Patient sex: F
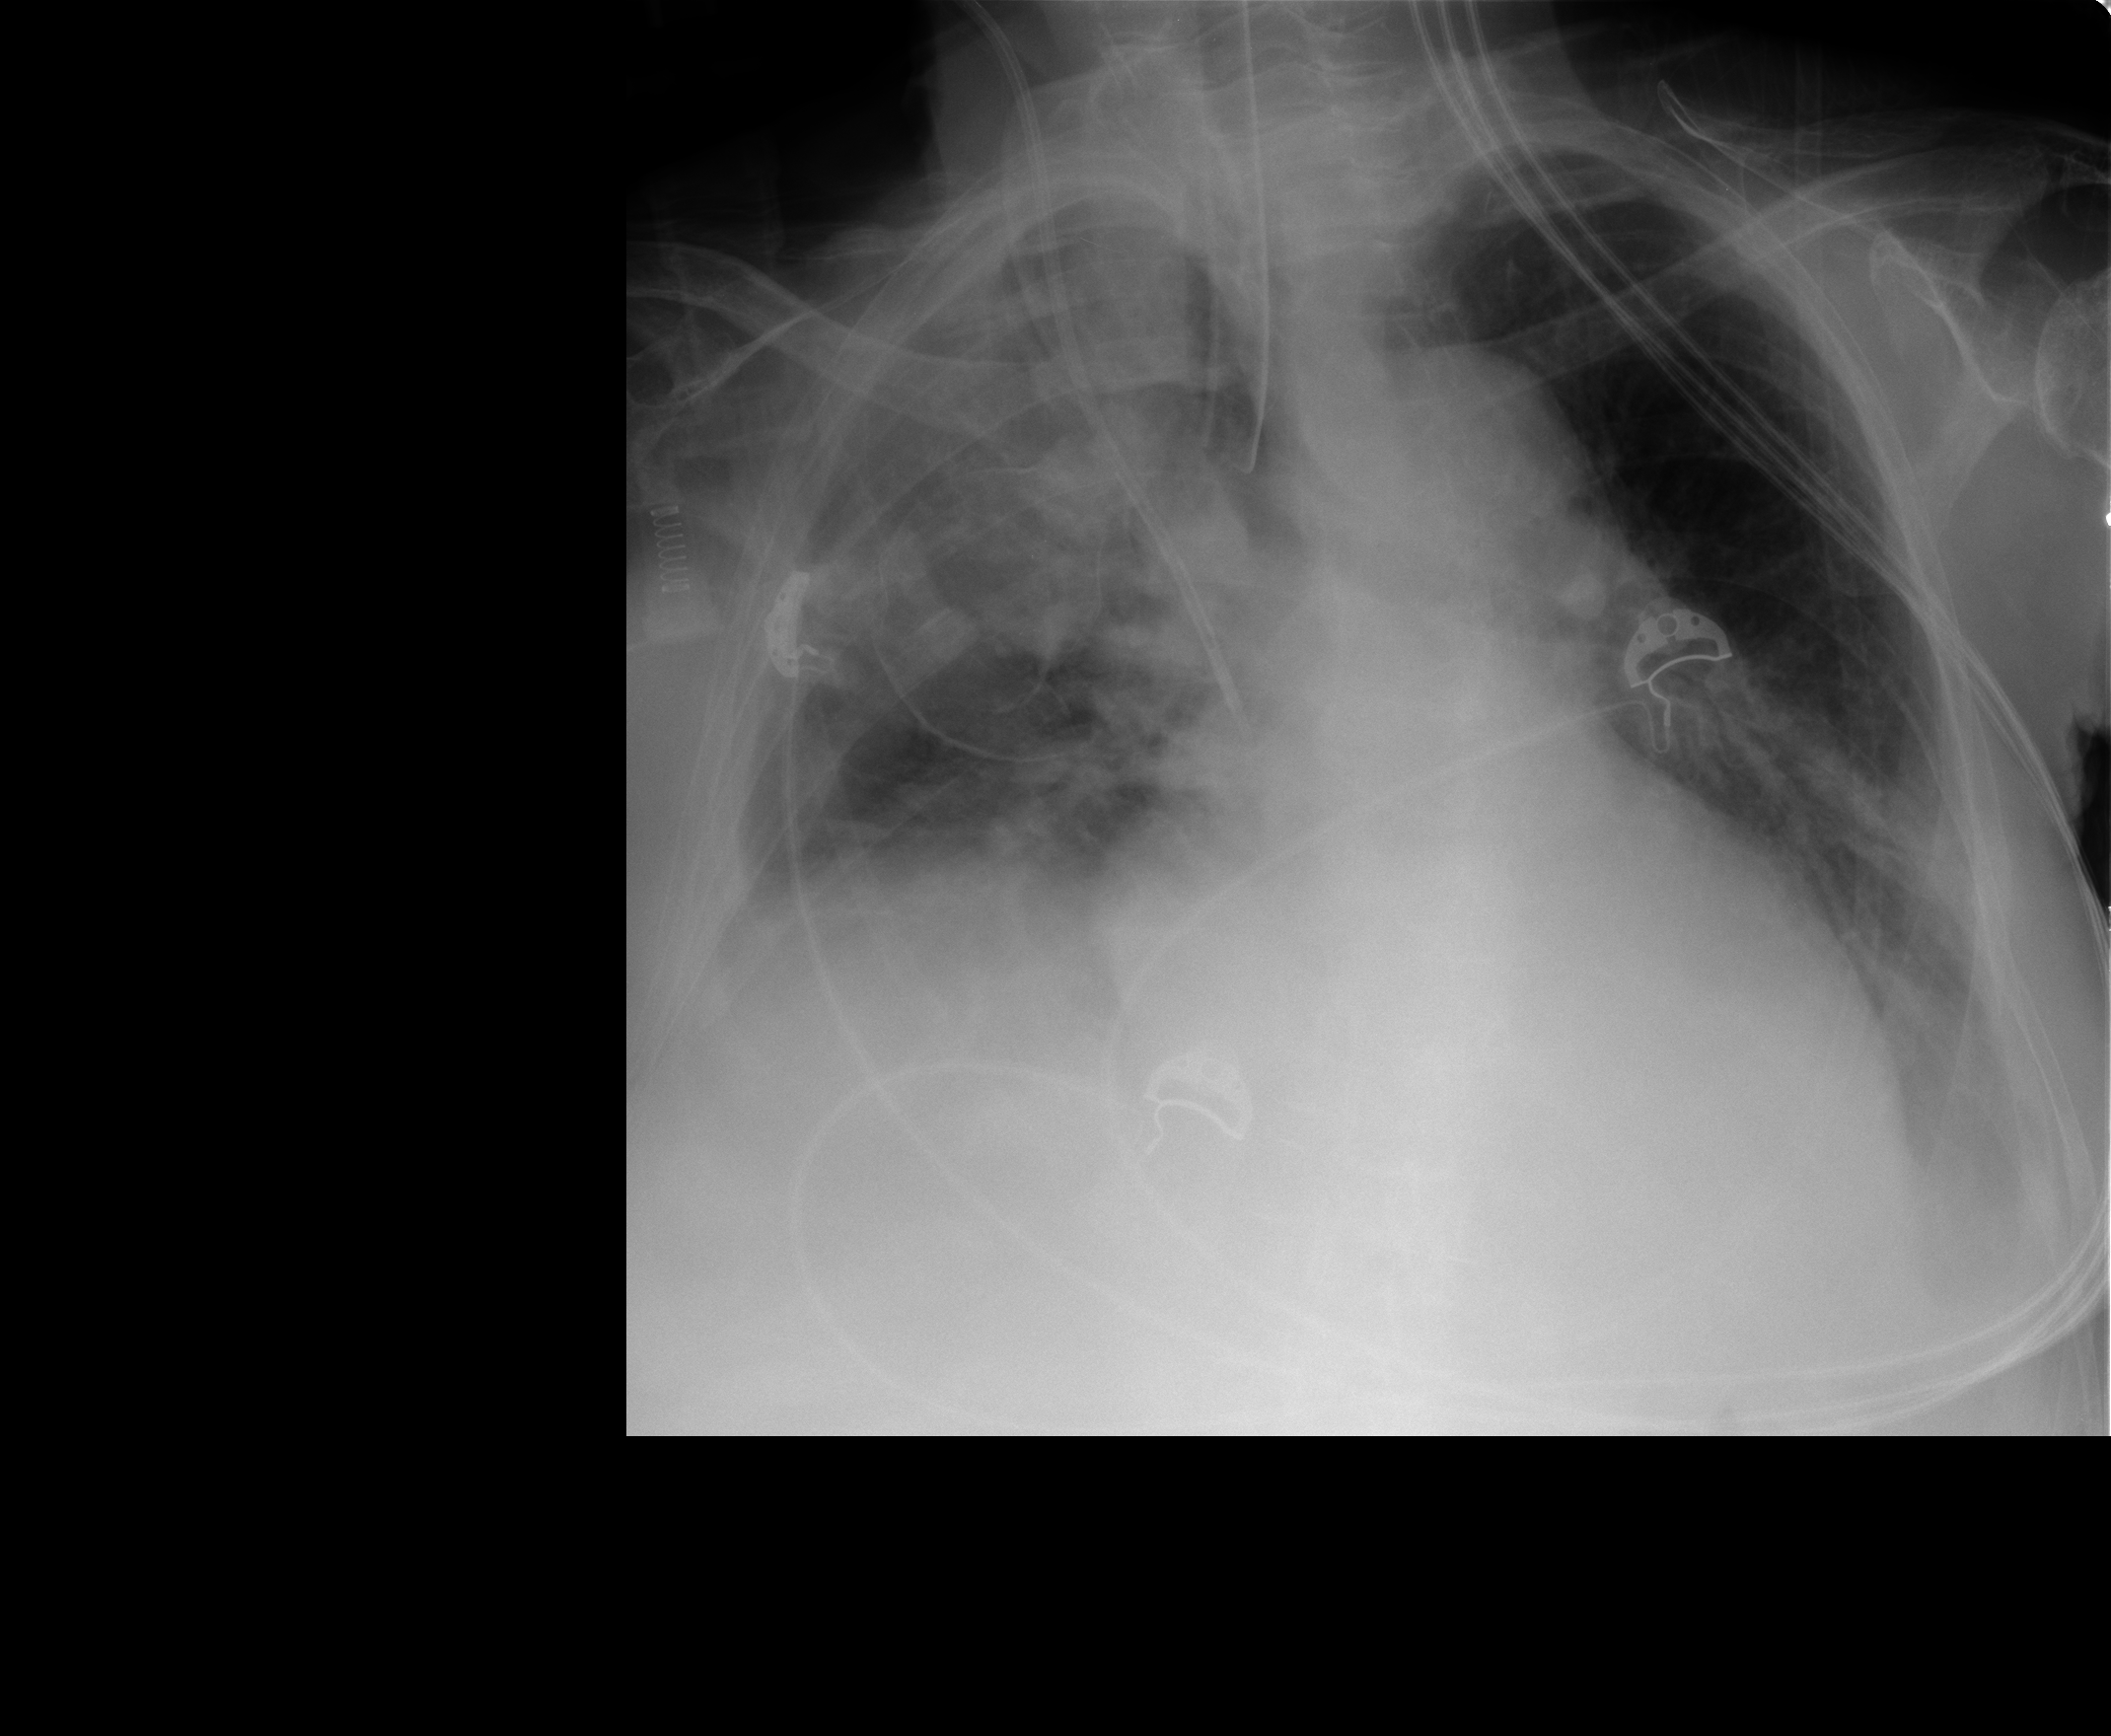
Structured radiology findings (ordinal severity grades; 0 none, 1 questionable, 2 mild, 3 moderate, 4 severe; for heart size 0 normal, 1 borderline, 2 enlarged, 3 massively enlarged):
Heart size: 1
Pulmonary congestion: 1
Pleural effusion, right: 3
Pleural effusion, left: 2
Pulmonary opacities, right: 3
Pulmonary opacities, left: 0
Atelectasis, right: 2
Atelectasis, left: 0